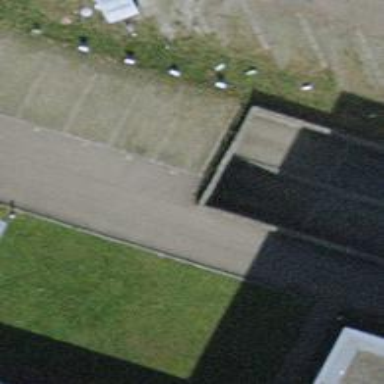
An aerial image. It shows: Parking entrance.